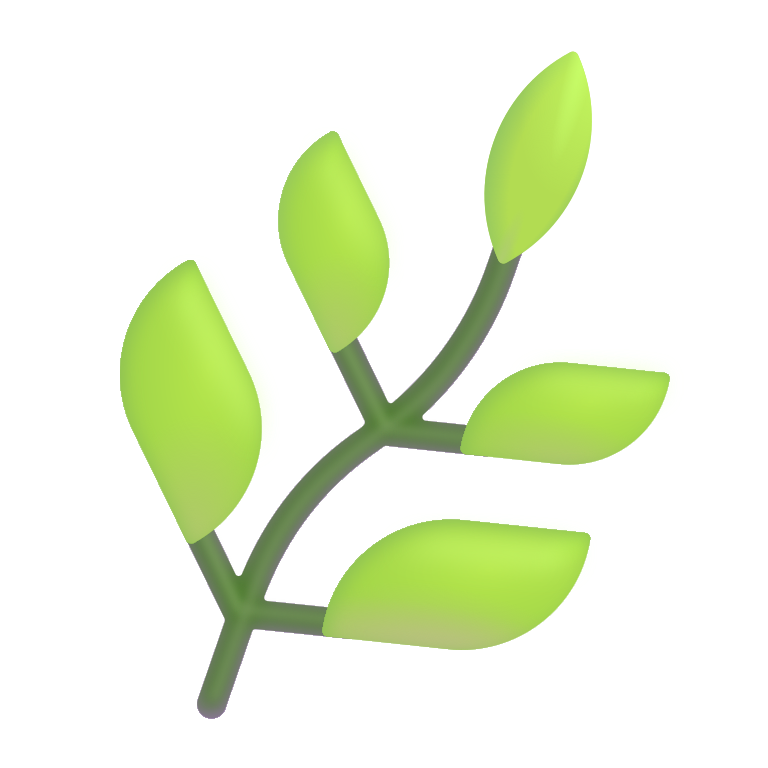
herb color